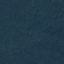
Land use / land cover class: Forest